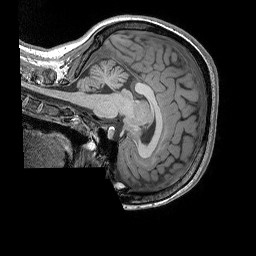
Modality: T1w
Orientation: sagittal
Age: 23
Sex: female
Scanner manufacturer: siemens
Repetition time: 2.25 s
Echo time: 0.00302 s